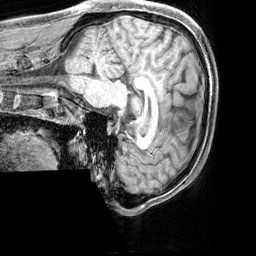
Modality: T1w
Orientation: sagittal
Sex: male
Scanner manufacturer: siemens
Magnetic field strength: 3 T
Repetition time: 2.3 s
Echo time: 0.00226 s